Question: I'm trying to obtain all children count from each parent (where subchildren counts).
This is the sample database (MSSQL).
'''
INSERT INTO NODES VALUES(NULL, 1);
INSERT INTO NODES VALUES(NULL, 2);
INSERT INTO NODES VALUES(2, 3);
INSERT INTO NODES VALUES(1, 4);
INSERT INTO NODES VALUES(1, 5);
INSERT INTO NODES VALUES(3, 6);
INSERT INTO NODES VALUES(NULL, 7);
INSERT INTO NODES VALUES(NULL, 8);
INSERT INTO NODES VALUES(8, 9);
INSERT INTO NODES VALUES(7, 10);
INSERT INTO NODES VALUES(9, 11);
INSERT INTO NODES VALUES(11, 12);
INSERT INTO NODES VALUES(10, 13);
INSERT INTO NODES VALUES(10, 14);
INSERT INTO NODES VALUES(4, 15);
'''
Where the hierarchy is;
'''
- 1
- 4
- 15
- 5
- 2
- 3
- 6
- 7
- 10
- 13
- 14
- 8
- 9
- 11
- 12
'''
And the desired result is:
| id | Children Count |
| -- | -------------- |
| 1 | 3 |
| 4 | 1 |
| 5 | 0 |
| 2 | 2 |
| 3 | 1 |
| 6 | 0 |
| 7 | 3 |
| 10 | 2 |
| 13 | 1 |
| 14 | 0 |
| 8 | 3 |
| 9 | 2 |
| 11 | 1 |
| 12 | 0 |
Every time I make a strategy to formulate a query, I get to the point where I must iterate the table formed by the query at running time.
If I go deep out grouping the results (with the parentid) I could generate a count of only the children (not the subchildren), so that we can add up to the root. But clearly I would need to iterate the table that I have been forming in the query, I don't know if it would be correct to say recursively.
To express myself better I will show it with the part I have reached and what I want to do;
'''
WITH tree AS
(
SELECT n1.parentid, n1.id, 1 AS level
FROM NODES AS n1
WHERE n1.parentid IS NULL
UNION ALL
SELECT n2.parentid, n2.id, level + 1 AS level
FROM NODES AS n2
INNER JOIN tree ON n2.parentid = tree.id
), levels AS
(
SELECT *
FROM tree
)
SELECT parentid, id, (COUNT(*) OVER(PARTITION BY parentid ORDER BY parentid)) AS childrencountofparentid,
ROW_NUMBER() OVER(ORDER BY parentid DESC) AS rownumber
FROM levels
'''
Where the output is:
| parentid | id | childrencountofparentid | rownumber |
| -------- | -- | ----------------------- | --------- |
| 11 | 12 | 1 | 1 |
| 10 | 13 | 2 | 2 |
| 10 | 14 | 2 | 3 |
| 9 | 11 | 1 | 4 |
| 8 | 9 | 1 | 5 |
| 7 | 10 | 1 | 6 |
| 4 | 15 | 1 | 7 |
| 3 | 6 | 1 | 8 |
| 2 | 3 | 1 | 9 |
| 1 | 4 | 2 | 10 |
| 1 | 5 | 2 | 11 |
| null | 1 | 4 | 12 |
| null | 2 | 4 | 13 |
| null | 7 | 4 | 14 |
| null | 8 | 4 | 15 |
I want to do this:

<URL>
I want to use the results of the previous rows, similar to lag but i must iterate all previous rows.
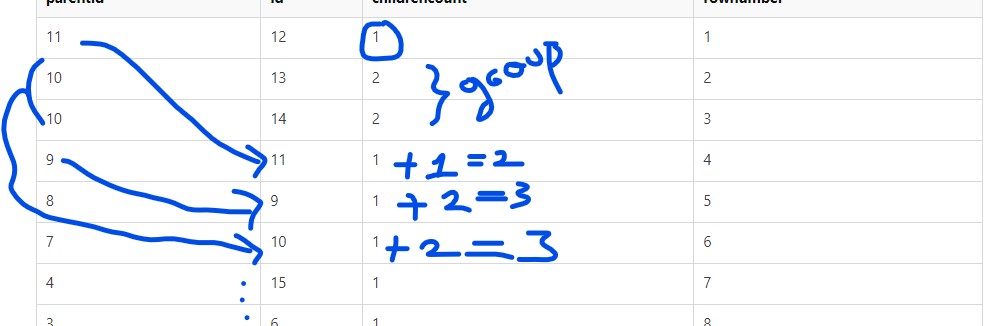
Answer: Here is solution that works if you don't care for id order. Unfortunately, I don't know how to make it ordered as you did in desired output. If nothing I hope it helps you come to solution as data is good.
'''
WITH cte as (
SELECT p.Id as 'PID', c.Id as 'CID' FROM nodes p left join nodes c on p.id = c.ParentId
UNION ALL
SELECT c.PID,p.ID FROM cte c JOIN nodes p ON c.CID=p.ParentId
)
SELECT PID as id, count(*) as 'Children Count' FROM cte where CID IS NOT NULL GROUP BY PID
UNION ALL
SELECT PID, 0 FROM cte WHERE CID IS NULL GROUP BY PID
ORDER BY PID ASC
'''